Interaction volume radius: 5 \u00c5
Interaction volume height: 25 \u00c5
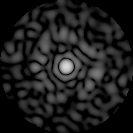
Disorder parameter: 0.8774